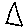
Label: triangle